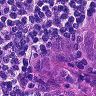
Metastatic tissue present: yes